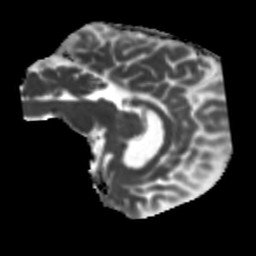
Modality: MD
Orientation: sagittal
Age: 58
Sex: female
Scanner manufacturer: siemens
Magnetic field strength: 3 T
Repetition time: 5.25 s
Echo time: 0.08 s